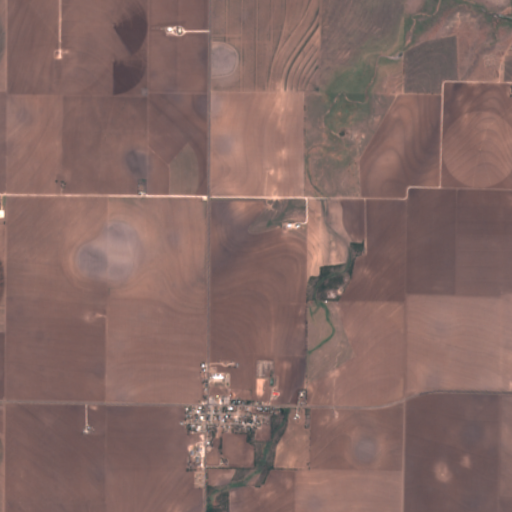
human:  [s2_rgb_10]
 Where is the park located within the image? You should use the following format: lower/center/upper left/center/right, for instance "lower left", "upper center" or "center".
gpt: The park is located in the lower center of the image.
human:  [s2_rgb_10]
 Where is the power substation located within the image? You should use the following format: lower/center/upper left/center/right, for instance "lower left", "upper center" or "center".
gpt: The power substation is located in the center of the image.
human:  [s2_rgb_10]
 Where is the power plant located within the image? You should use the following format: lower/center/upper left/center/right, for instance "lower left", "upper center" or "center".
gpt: There is no power plant in the image.